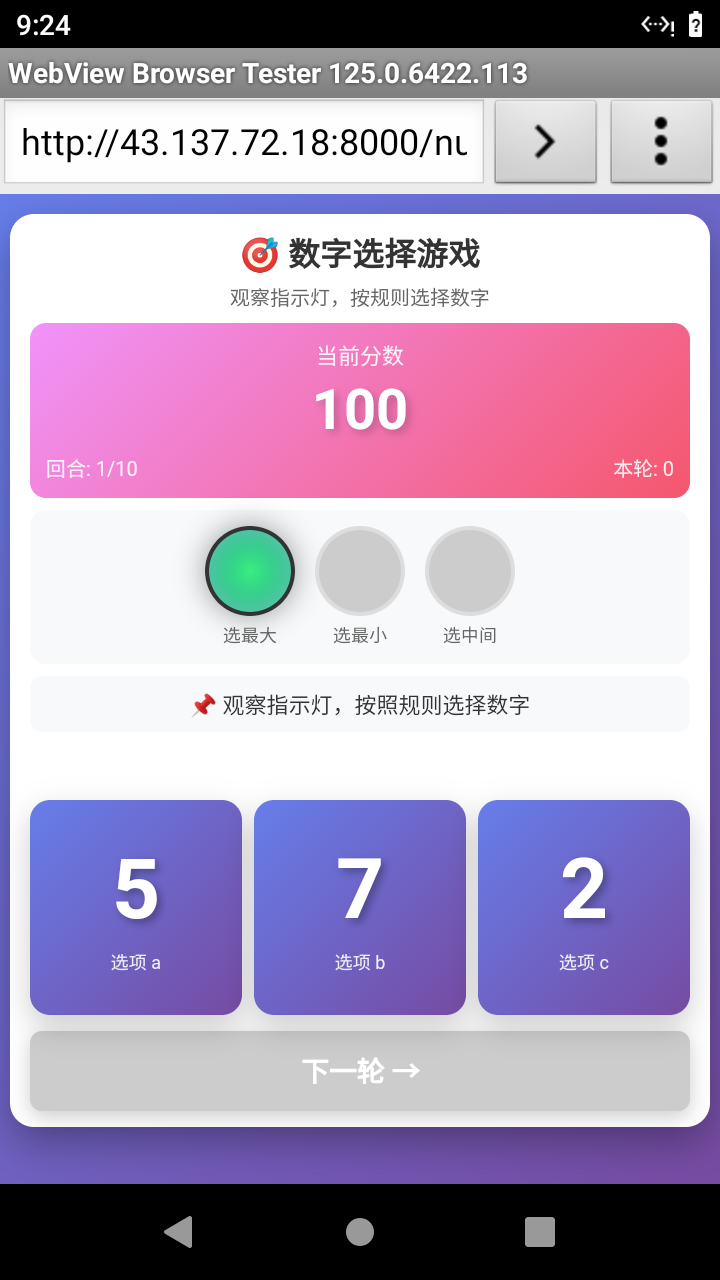

Select the correct number based on the traffic light color.
Answer: 1